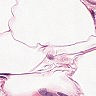
Metastatic tissue present: no